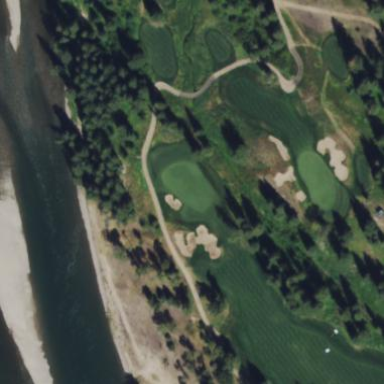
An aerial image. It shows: Grassy area serving as fairway for golf.